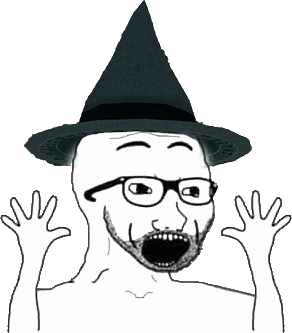
Label: 5_Soyjak